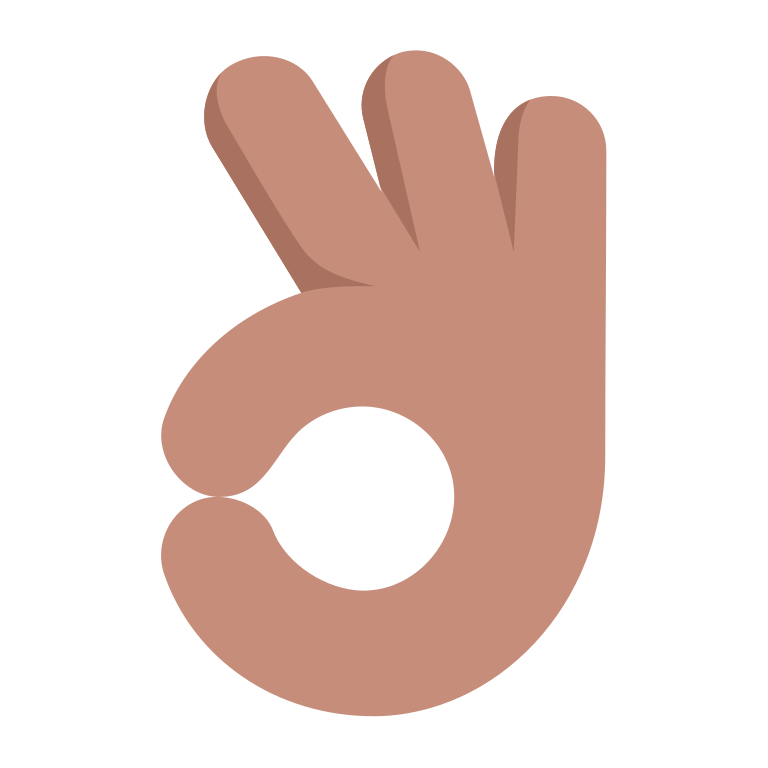
ok hand flat